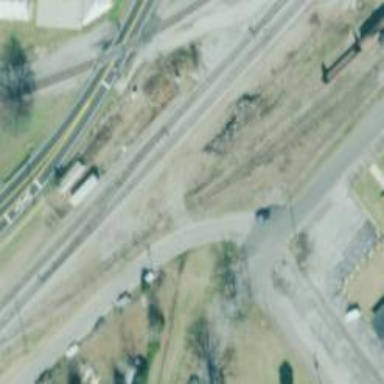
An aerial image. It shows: Abandoned railway yard.